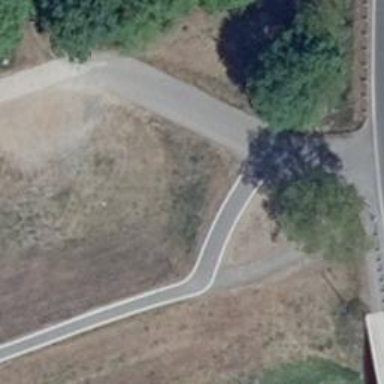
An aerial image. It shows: Asphalt path.